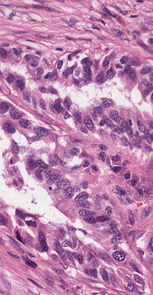
Tumor epithelial tissue: yes
Tumor-associated stroma tissue: yes
Normal tissue: no